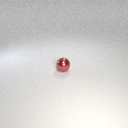
small red metal sphere